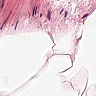
Metastatic tissue present: no